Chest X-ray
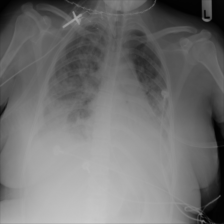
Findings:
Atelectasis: negative
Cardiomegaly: negative
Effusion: negative
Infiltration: positive
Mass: negative
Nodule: negative
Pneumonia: positive
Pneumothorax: negative
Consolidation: negative
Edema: positive
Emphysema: negative
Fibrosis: negative
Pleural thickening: negative
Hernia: negative